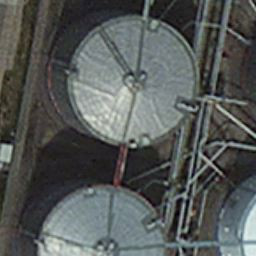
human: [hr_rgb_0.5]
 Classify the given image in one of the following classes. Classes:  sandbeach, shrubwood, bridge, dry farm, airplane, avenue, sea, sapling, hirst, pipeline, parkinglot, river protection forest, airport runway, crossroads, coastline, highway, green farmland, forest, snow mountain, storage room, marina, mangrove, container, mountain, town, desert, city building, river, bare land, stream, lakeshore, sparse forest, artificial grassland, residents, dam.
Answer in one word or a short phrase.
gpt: storage room